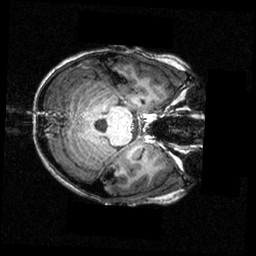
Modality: T1w
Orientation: axial
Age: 18
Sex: female
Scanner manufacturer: siemens
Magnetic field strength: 3.951 T
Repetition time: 1.5 s
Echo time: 0.00335 s